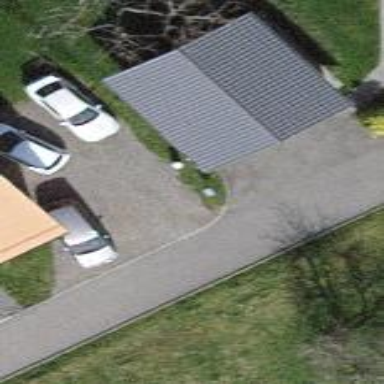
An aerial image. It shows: Garage building.